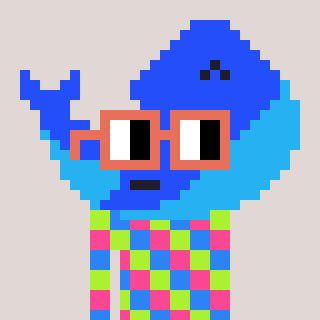
a pixel art character with square orange glasses, a whale-shaped head and a teal-colored body on a warm background